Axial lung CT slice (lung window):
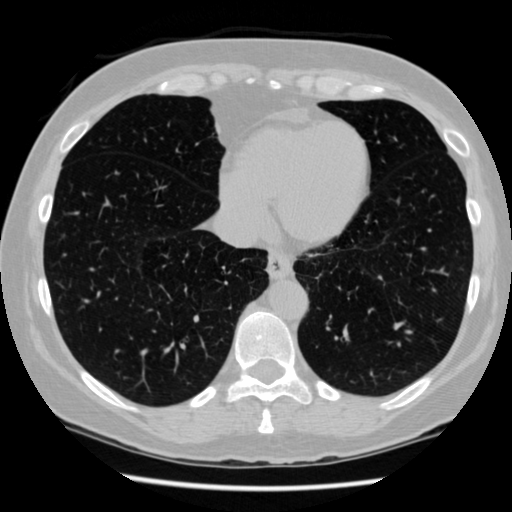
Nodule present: no